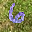
Label: 6